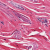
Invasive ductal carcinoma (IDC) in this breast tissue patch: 0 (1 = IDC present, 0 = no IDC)